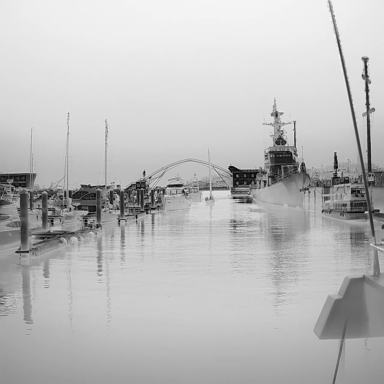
There are nine objects shown in the infrared image, including four sailboats, three canoes, a container_ship, and a warship.